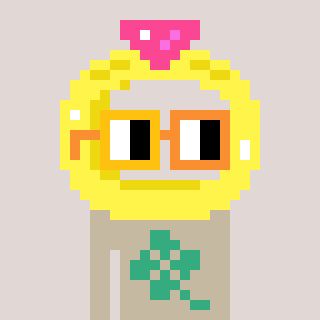
a pixel art character with square yellow and orange glasses, a ring-shaped head and a bege-colored body on a warm background